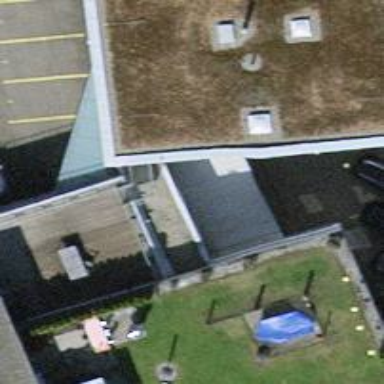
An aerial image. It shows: Police building.